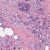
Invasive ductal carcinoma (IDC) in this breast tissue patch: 1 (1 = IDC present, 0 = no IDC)